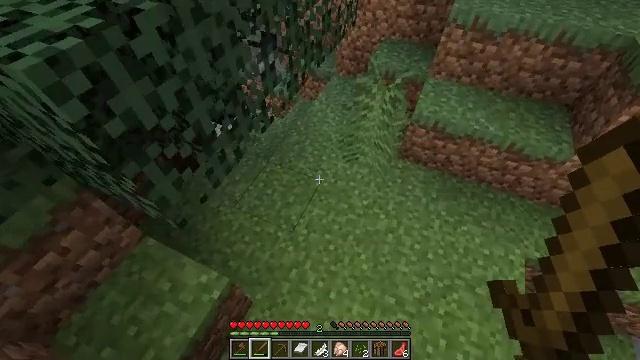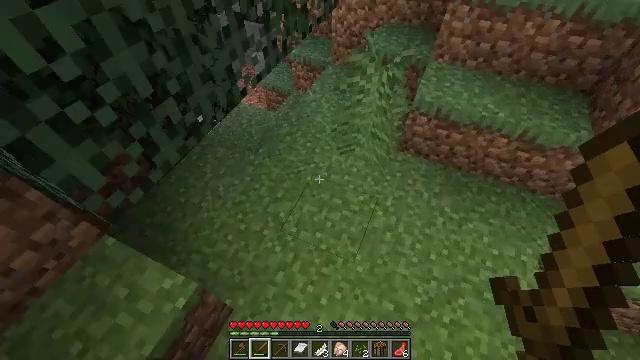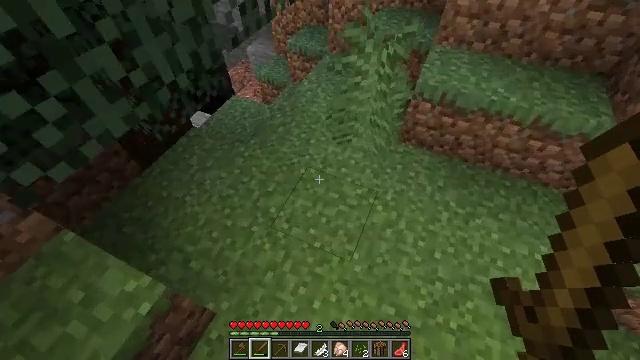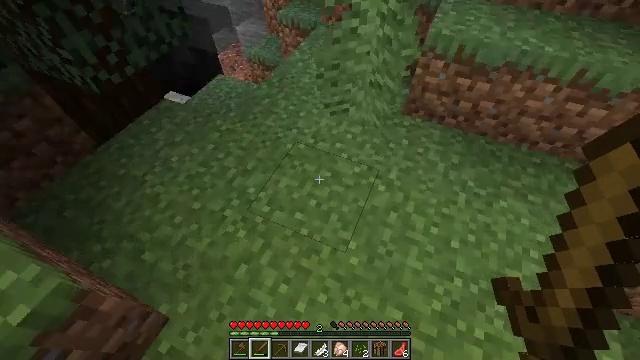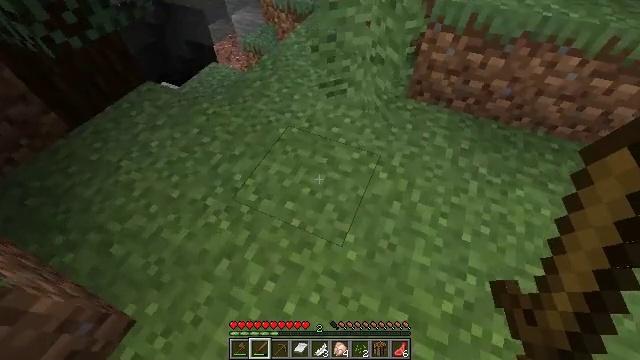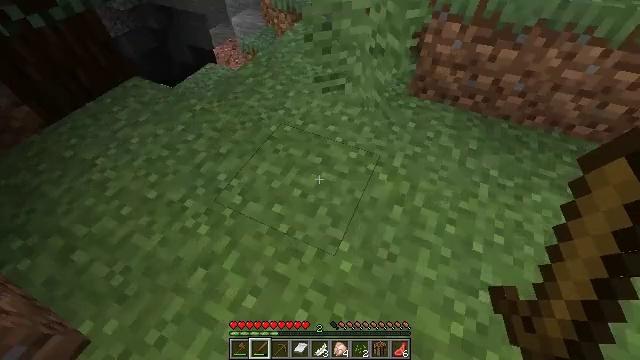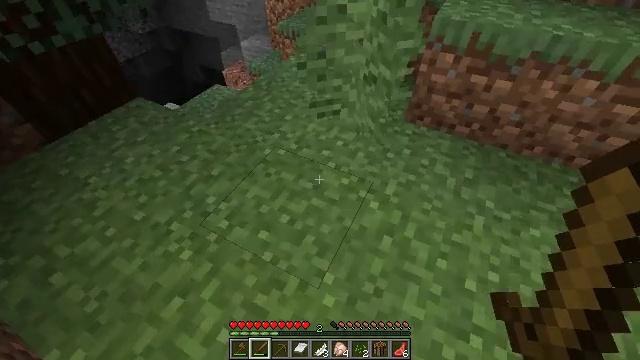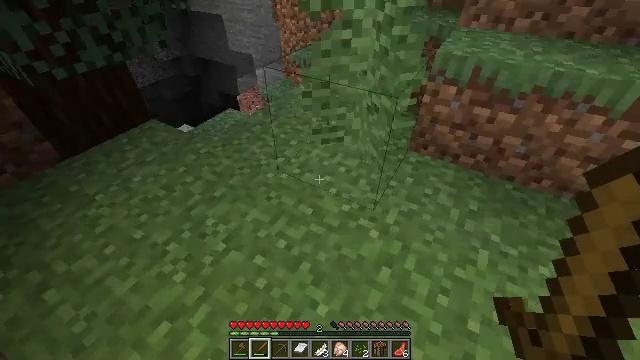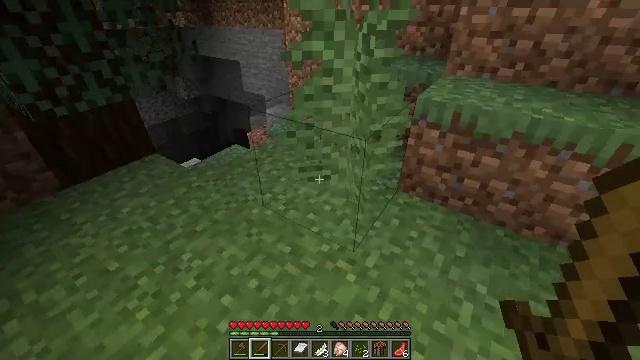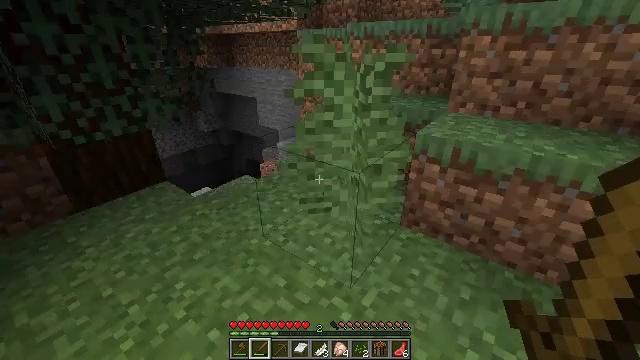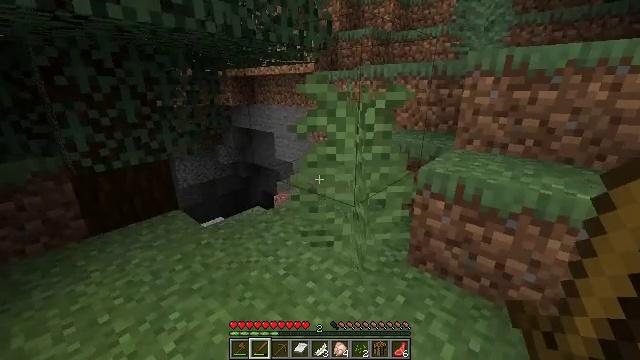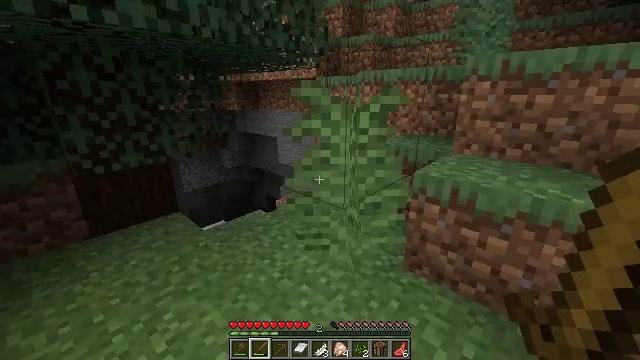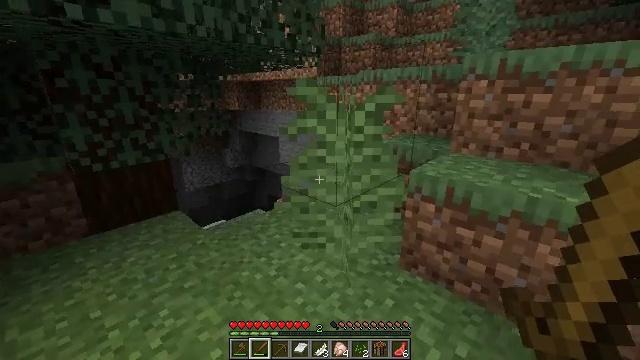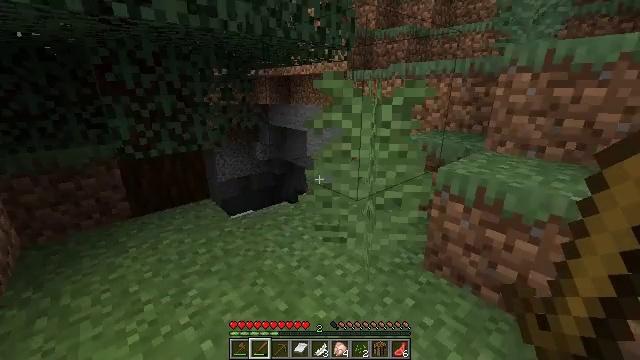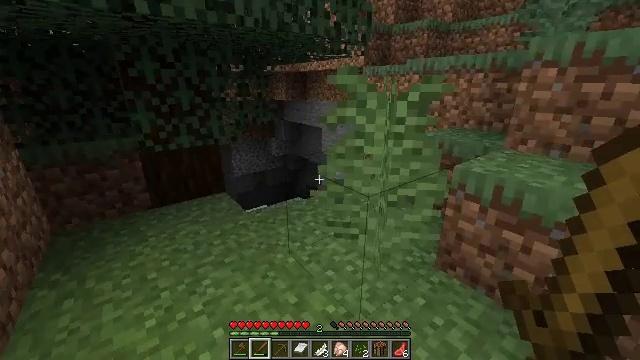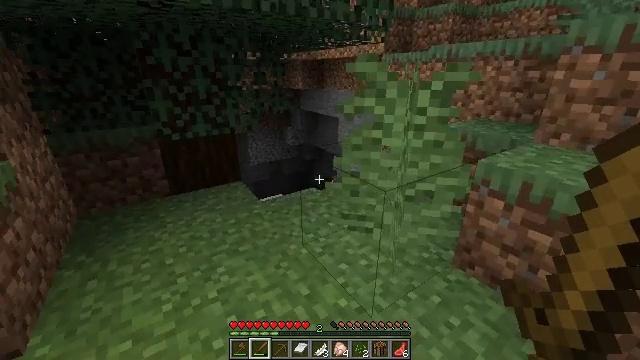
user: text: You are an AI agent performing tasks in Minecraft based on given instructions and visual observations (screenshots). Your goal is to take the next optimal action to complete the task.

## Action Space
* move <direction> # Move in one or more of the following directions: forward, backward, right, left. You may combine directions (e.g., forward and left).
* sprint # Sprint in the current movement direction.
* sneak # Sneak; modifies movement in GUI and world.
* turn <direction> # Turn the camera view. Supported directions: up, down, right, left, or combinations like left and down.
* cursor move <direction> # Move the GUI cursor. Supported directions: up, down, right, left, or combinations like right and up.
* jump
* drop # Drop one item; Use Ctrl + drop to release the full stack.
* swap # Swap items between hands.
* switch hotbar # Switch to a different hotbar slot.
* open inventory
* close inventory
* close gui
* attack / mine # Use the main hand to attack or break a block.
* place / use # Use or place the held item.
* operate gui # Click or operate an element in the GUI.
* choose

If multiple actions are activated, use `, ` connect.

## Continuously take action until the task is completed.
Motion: motion action
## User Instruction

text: Break the large fern to clear the space.
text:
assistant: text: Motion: no_op
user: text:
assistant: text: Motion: no_op
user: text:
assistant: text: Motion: no_op
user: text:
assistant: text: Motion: no_op
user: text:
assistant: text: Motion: turn up
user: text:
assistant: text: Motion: move right, turn left and up
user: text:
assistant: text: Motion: move right, turn left and up
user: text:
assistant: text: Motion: move right, turn left and up
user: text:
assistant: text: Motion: move right, turn left and up
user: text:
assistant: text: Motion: turn left and up
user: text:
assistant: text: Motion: turn left and up
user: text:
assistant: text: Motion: no_op
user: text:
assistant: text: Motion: turn left and down
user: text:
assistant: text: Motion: turn left
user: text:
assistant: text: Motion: move forward, turn left and down
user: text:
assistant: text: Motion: move forward, turn left and down
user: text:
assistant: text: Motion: move forward, turn left and down
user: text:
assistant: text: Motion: move forward, turn left and down
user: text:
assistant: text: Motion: move forward
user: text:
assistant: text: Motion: move forward, turn down
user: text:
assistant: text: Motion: move forward
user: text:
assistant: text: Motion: move forward
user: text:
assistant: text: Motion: move forward
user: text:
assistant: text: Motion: move forward
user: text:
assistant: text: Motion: move forward
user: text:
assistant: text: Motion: move forward, turn down
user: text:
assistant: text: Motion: move forward, turn down
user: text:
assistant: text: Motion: move forward
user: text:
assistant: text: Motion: no_op
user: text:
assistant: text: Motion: no_op